Brain MRI, t2w sequence, axial 2D slice.
Patient: age 43, sex F, weight 78 kg, height 1.78 m
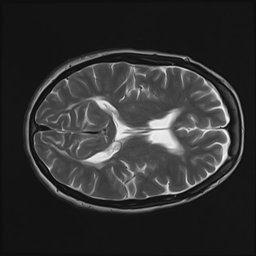